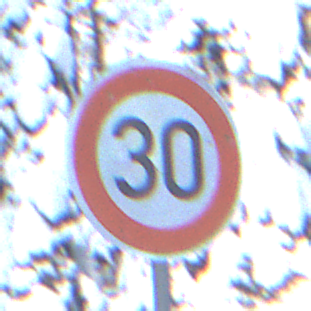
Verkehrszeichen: Geschwindigkeit30
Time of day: MorningAfternoon
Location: Outdoor (Nature)
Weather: Clear
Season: Winter
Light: Natural